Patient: sex M, age 34
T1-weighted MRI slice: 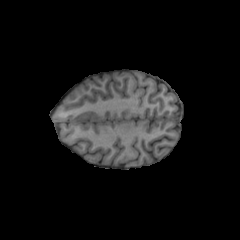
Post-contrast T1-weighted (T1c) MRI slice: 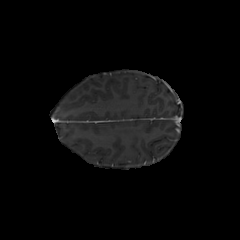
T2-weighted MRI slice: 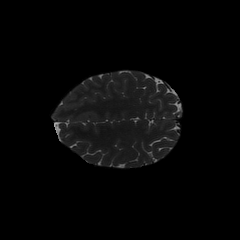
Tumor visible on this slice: no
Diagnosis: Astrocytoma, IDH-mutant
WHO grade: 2